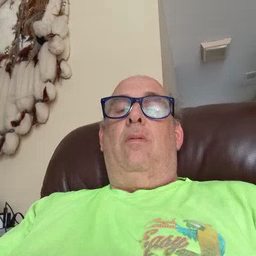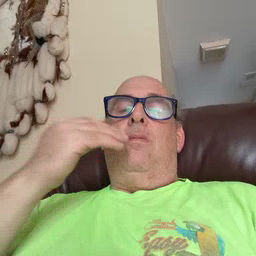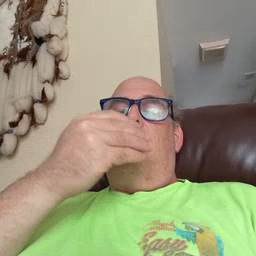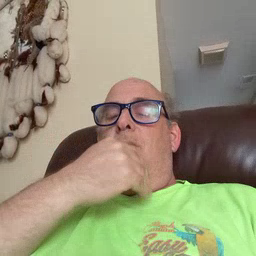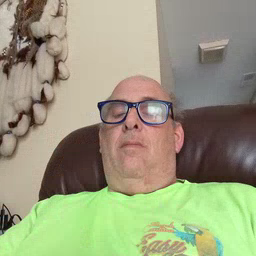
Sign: flower